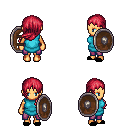
a pixel art fantasy rpg character, female body template, human, tanned skin, teal tunic, magenta pants, ruby red left-swept hairstyle, black slippers, shield, four views (front, back, left, right), 2x2 character sprite sheet, small pixel art, hard edges, no anti-aliasing